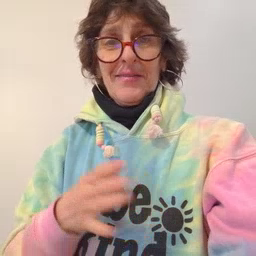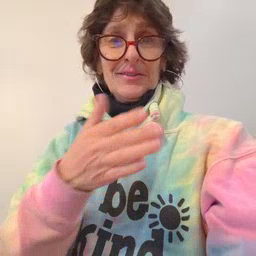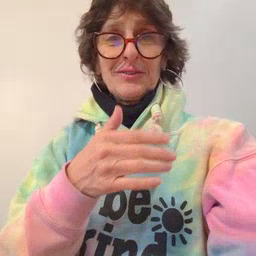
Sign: fish